Question: '''
changeIva(idTax: number, index: number): void {
this.documentService.getTaxById(idTax).subscribe(tax => {
if (tax.codigo === 'ISE') this.openModal(index);
});
}
'''

'''
it('should test whether the tax is exempt or not', () => {
const taxMockSuccess = taxMock[0];
const idTax = 106;
const index = 1;
const modalOpenSpy = spyOn(component['modal'], 'open');
const documentServiceSpy = spyOn(documentService, 'getTaxById').and.returnValue(
of({ taxMockSuccess })
);
component.changeIva(idTax, index);
expect(documentServiceSpy).toBeCalledWith(idTax);
expect(modalOpenSpy).toBeCalled();
});
'''
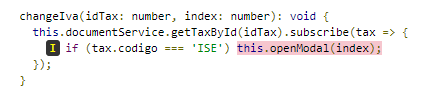
Answer: You need to set 'tax.codigo' to ''ISE''. This will then pass through the IF statement properly.
Change the spy so the returned value handles this
'''
const documentServiceSpy = spyOn(documentService, 'getTaxById').and.returnValue(
of({ taxMockSuccess })
);
'''
Whatever 'taxMockSuccess' is, it should have the value for the 'codigo' property set to ''ISE''.